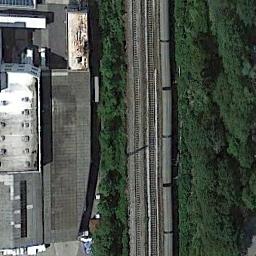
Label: railway